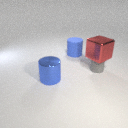
small gray rubber cylinder to the right of large blue metal cylinder